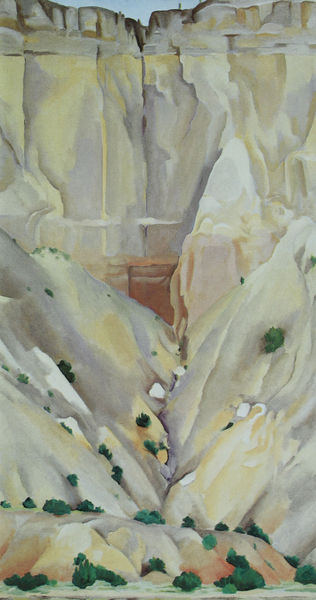
Titel: Cliffs Beyond Abiquiu - Dry Waterfall
Künstler: Georgia O'Keeffe
Institution: Privatsammlung
Schlagwörter: berg, blau, felsen, gestein, himmel, weiß, aquarell, bäume, gelb, grün, landschaft, ocker, ausschnitt, braun, grau, eis, stein, steine, natur, büsche, sträucher, pflanzen, abstrakt, berge, einschnitt, gebirge, modern, risse, mauer, schlucht, detail, höhe, felsbrocken, kluft, steilwand, keeffe, o'eeffe, o´keeffe